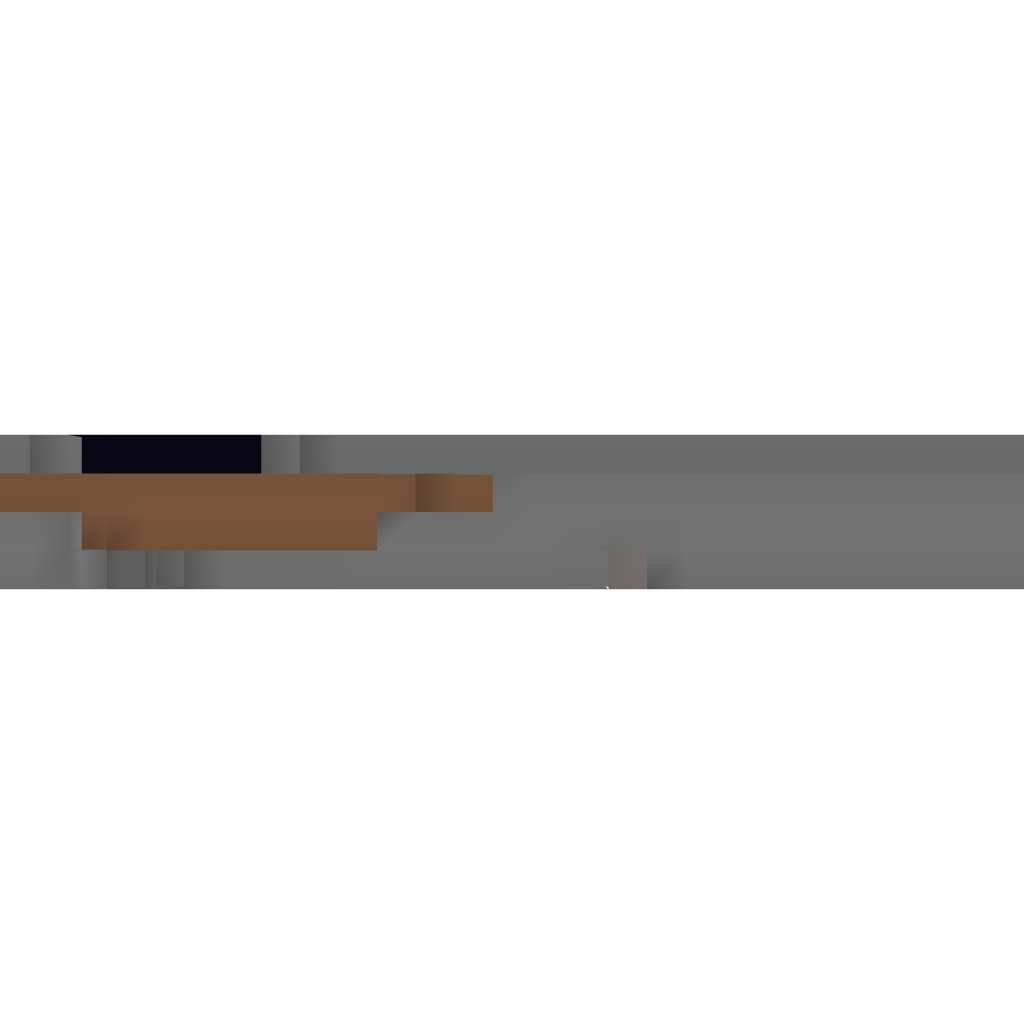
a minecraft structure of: Super-Shop